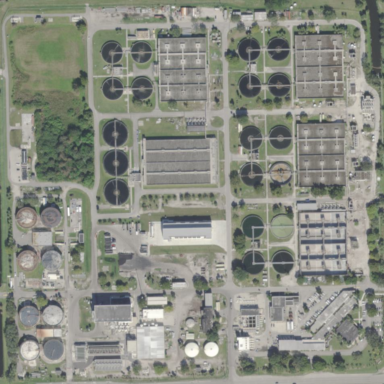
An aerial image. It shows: Wastewater plant.